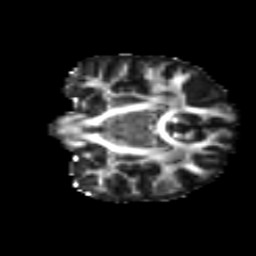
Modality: FA
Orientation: coronal
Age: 15
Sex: female
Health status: ill
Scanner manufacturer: ge
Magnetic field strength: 3 T
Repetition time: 6.752 s
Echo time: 0.079 s